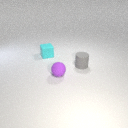
small cyan rubber cube behind small gray rubber cylinder